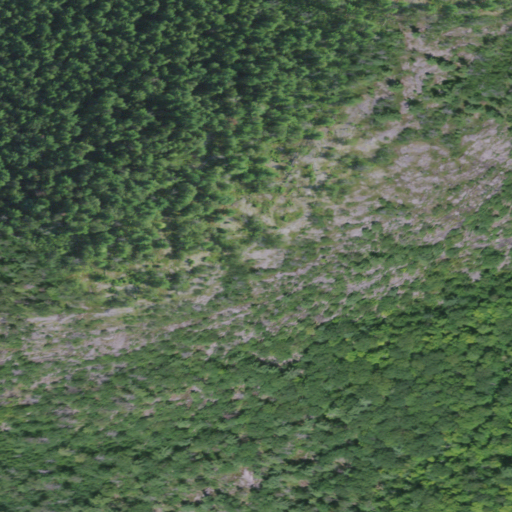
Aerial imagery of mountain in New York named Potter Mountain containing deciduous forest, evergreen forest, mixed forest, grassland, shrub, and pasture